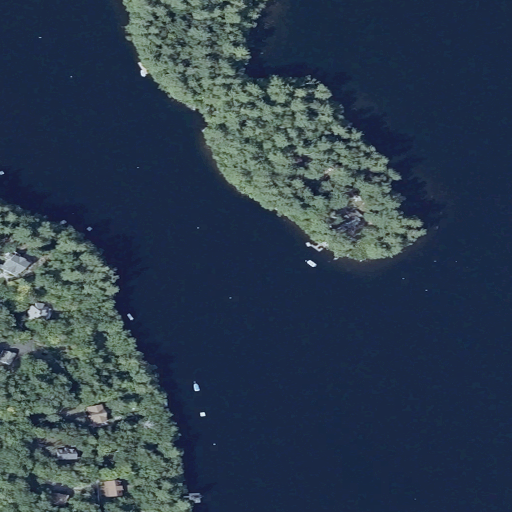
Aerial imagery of cape in Maine named Long Point containing open water, open development, evergreen forest, mixed forest, woody wetlands, herbaceous wetlands, and deciduous forest